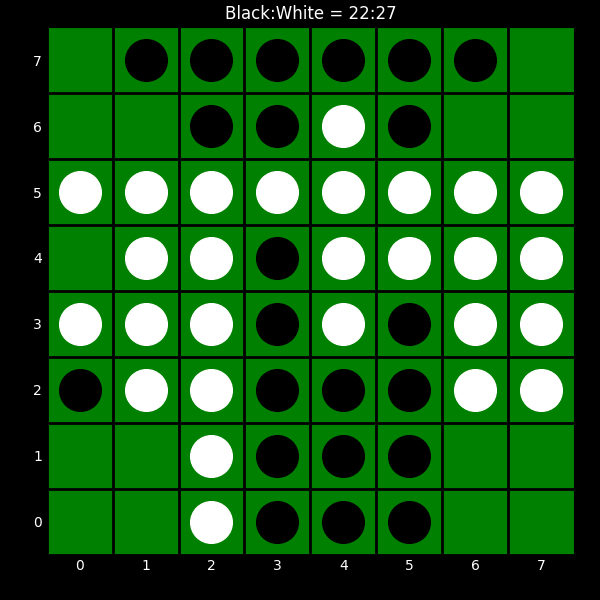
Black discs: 22
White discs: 27